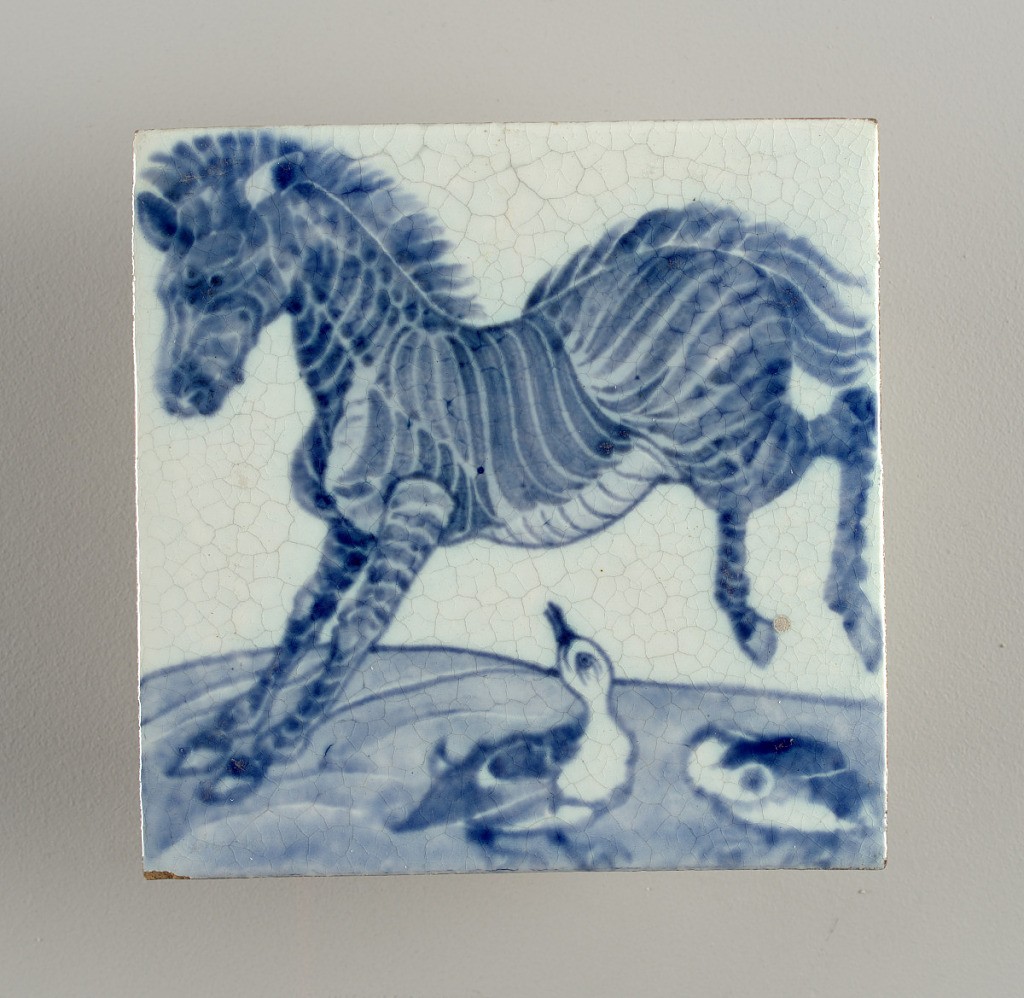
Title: Tile
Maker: William Frend De Morgan, British, 1839–1917
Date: mid-19th–early 20th century
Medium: Glazed earthenware
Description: Square tile of reddish clay with grogg added. Bluish white crackled glaze with zebra and two sucks painted in blue.